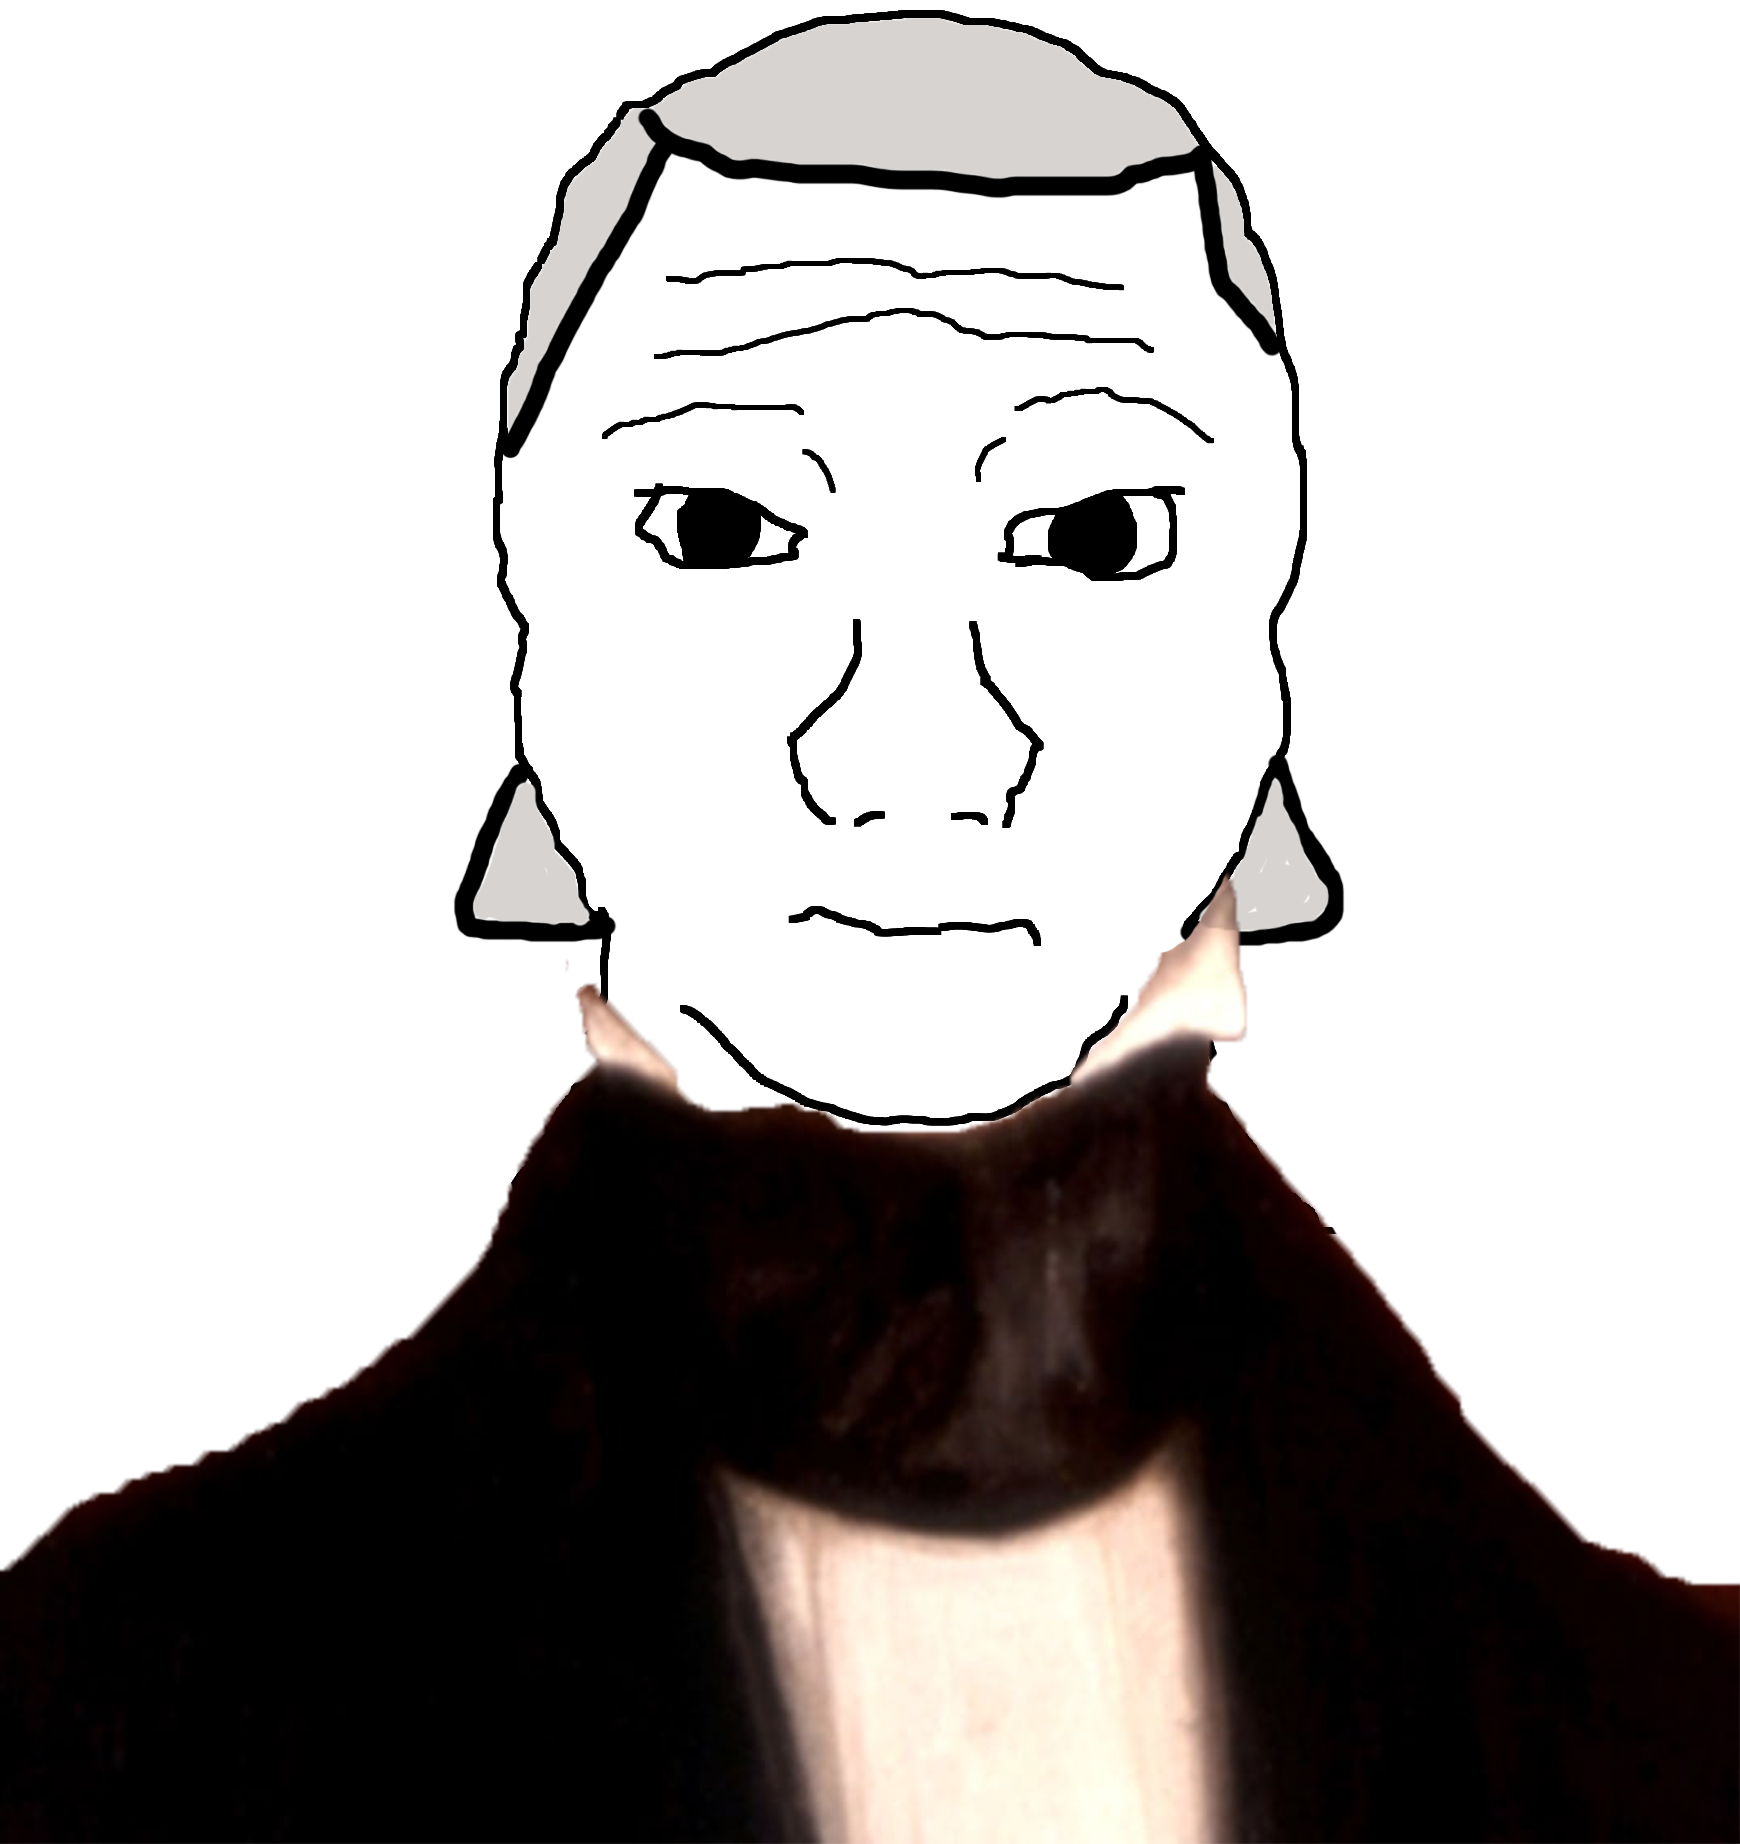
Label: 5_Front_Wojak